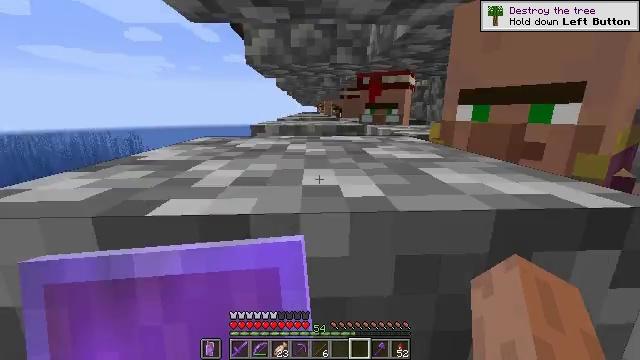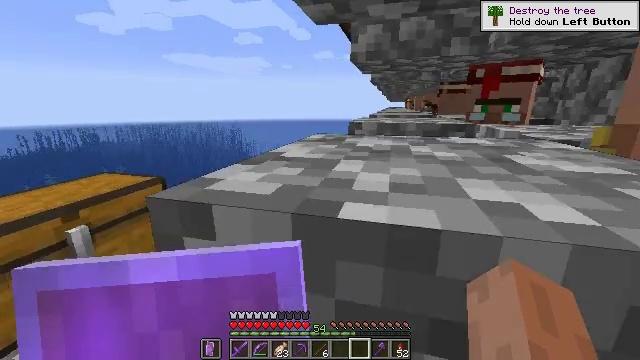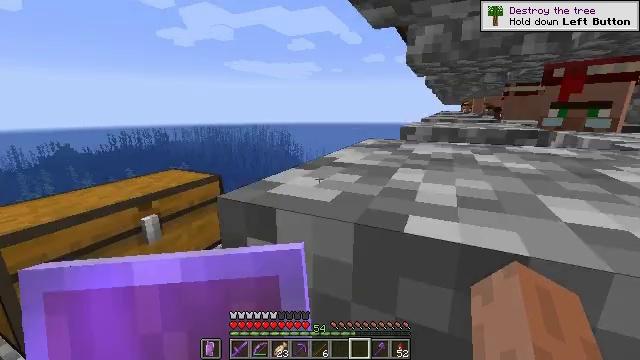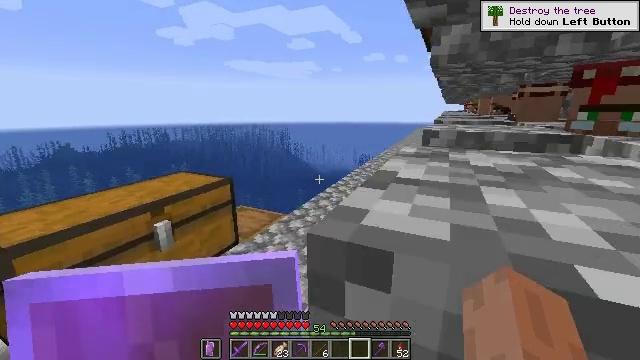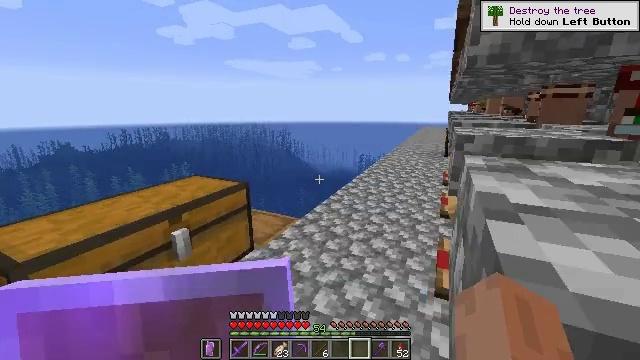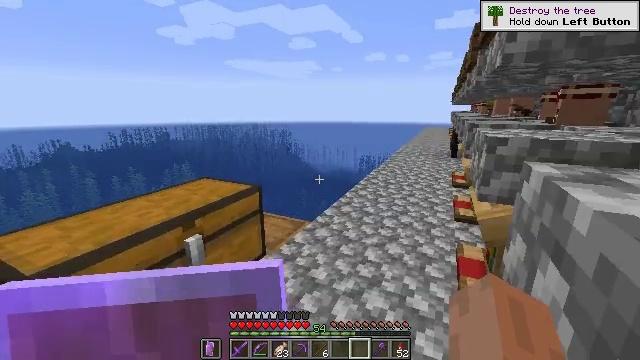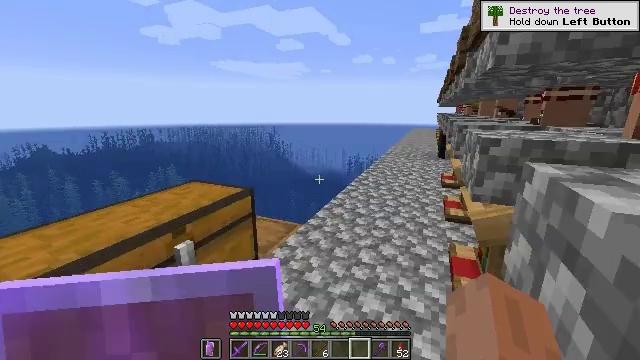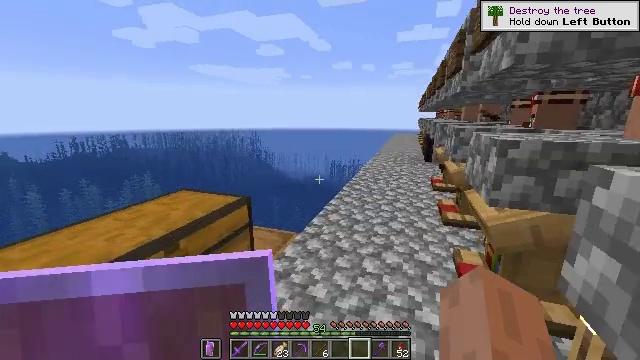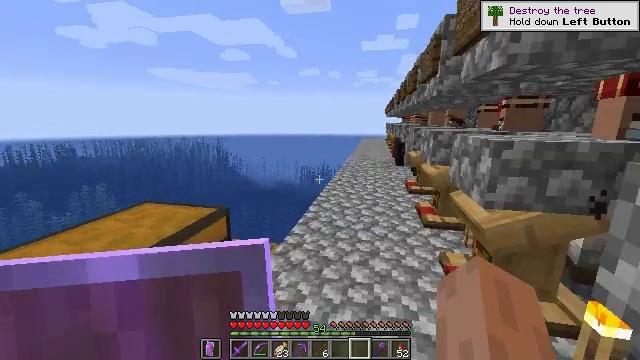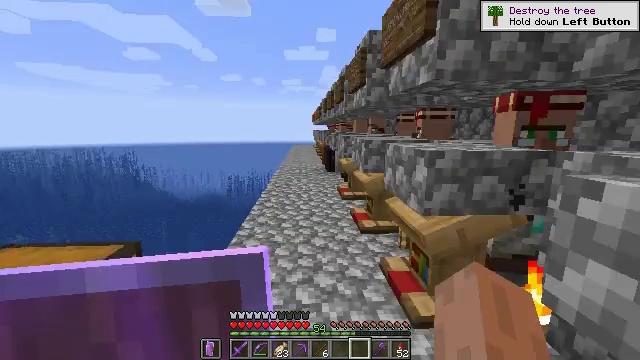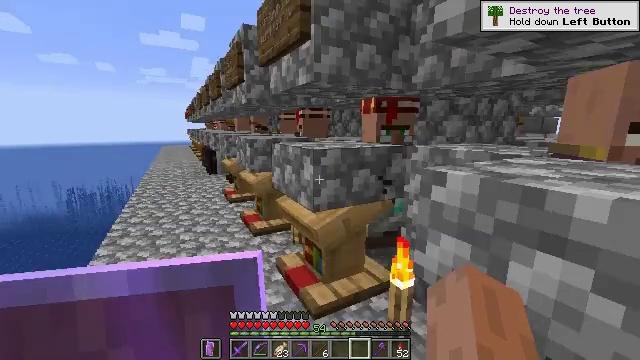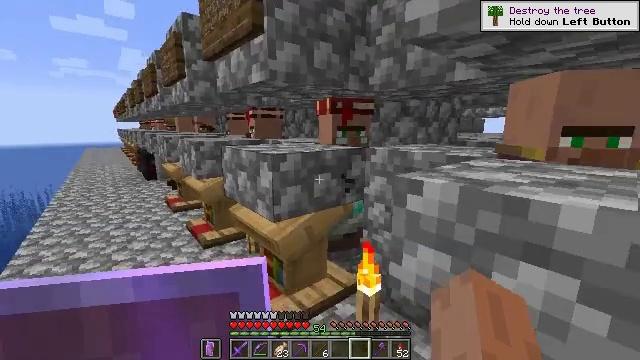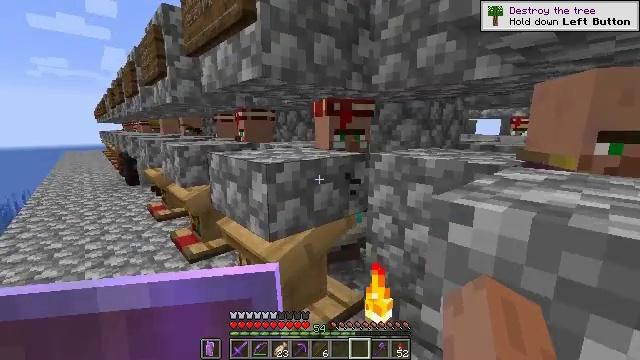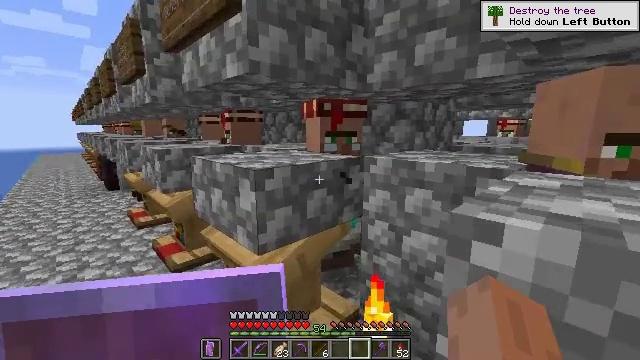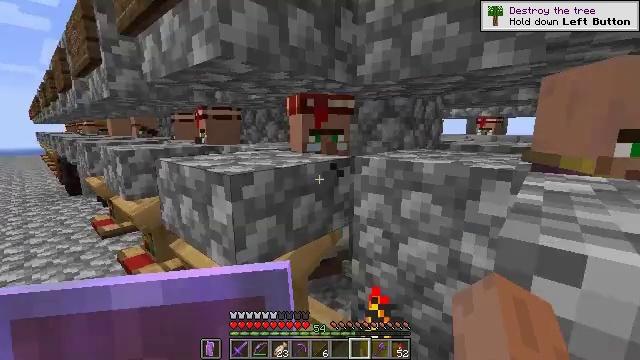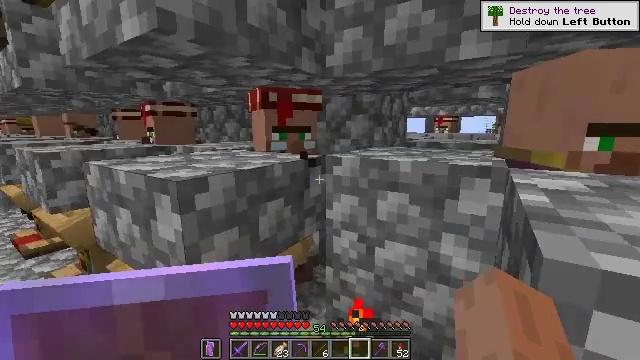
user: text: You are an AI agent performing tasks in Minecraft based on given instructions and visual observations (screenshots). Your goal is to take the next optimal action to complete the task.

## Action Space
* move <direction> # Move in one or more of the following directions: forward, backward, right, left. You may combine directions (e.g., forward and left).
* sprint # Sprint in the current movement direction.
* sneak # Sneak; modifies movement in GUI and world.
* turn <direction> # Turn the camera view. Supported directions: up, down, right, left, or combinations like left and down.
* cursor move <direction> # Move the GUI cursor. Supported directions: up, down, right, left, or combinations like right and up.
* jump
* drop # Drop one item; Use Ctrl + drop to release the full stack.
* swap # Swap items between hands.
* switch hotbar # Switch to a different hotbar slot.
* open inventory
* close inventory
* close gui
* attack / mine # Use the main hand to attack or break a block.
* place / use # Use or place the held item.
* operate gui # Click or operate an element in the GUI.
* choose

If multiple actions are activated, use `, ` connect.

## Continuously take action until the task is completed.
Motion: motion action
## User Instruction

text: Create a lantern at the crafting table.
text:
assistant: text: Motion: move forward and move left, turn left
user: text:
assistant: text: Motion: move forward and move left, turn left
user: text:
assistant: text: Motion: move forward and move left
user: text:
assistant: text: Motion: move forward and move left
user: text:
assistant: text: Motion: move forward and move left
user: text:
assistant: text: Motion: move forward and move left, turn right
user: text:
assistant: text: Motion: move forward and move left, turn right
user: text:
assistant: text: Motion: move forward, turn right and up
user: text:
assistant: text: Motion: move forward, turn right and up
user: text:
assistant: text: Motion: move forward, turn right
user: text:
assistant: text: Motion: move forward, turn right
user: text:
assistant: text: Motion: move forward, turn right
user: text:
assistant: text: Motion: move forward, turn right
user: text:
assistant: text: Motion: move forward, turn right
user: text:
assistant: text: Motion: move forward, turn right
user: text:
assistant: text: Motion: move forward and move right, turn right
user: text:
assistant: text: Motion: move forward and move right
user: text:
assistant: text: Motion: move forward and move right
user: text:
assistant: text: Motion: move forward
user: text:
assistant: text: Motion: move forward, turn left
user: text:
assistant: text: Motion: move forward, turn left
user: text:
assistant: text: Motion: move forward, turn left and up
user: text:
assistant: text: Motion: move forward, turn left and up
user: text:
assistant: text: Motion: move forward, turn left and up
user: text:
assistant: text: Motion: move forward
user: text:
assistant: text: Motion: move forward
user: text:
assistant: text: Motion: move forward
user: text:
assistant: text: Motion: move forward
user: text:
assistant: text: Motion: move forward
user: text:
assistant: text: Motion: move forward and move right